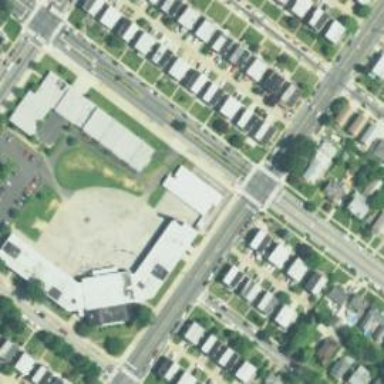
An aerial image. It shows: Schoolyard designated as leisure land.